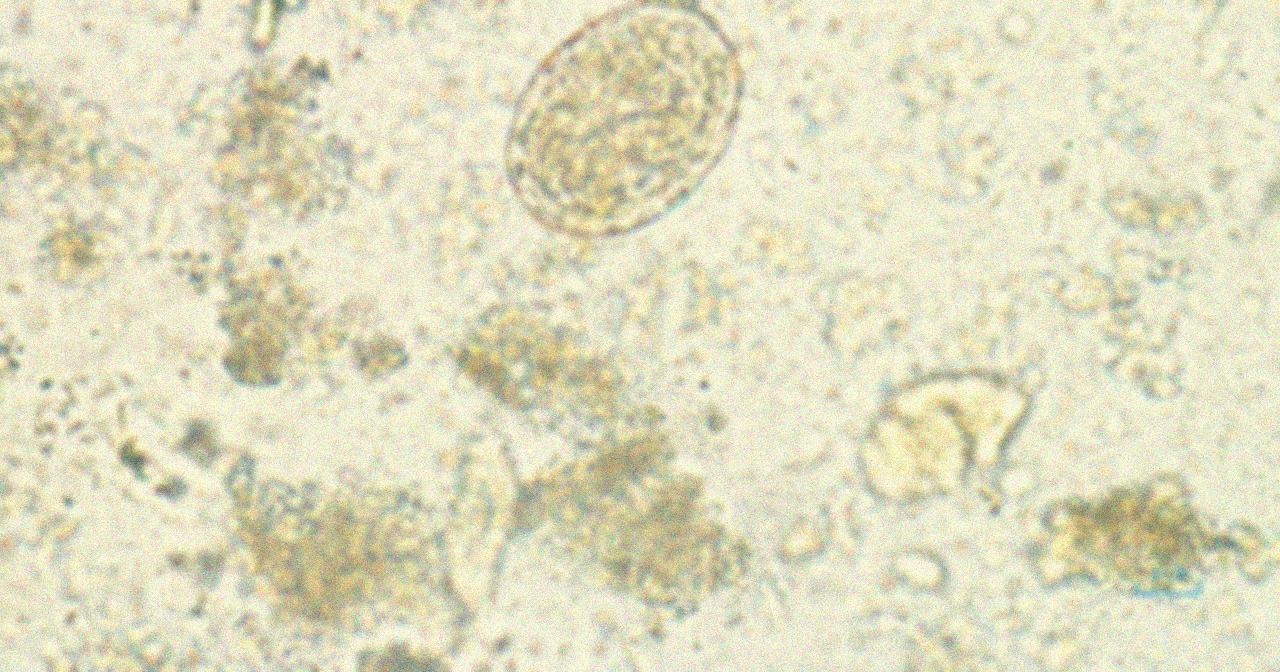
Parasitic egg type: Ascaris lumbricoides